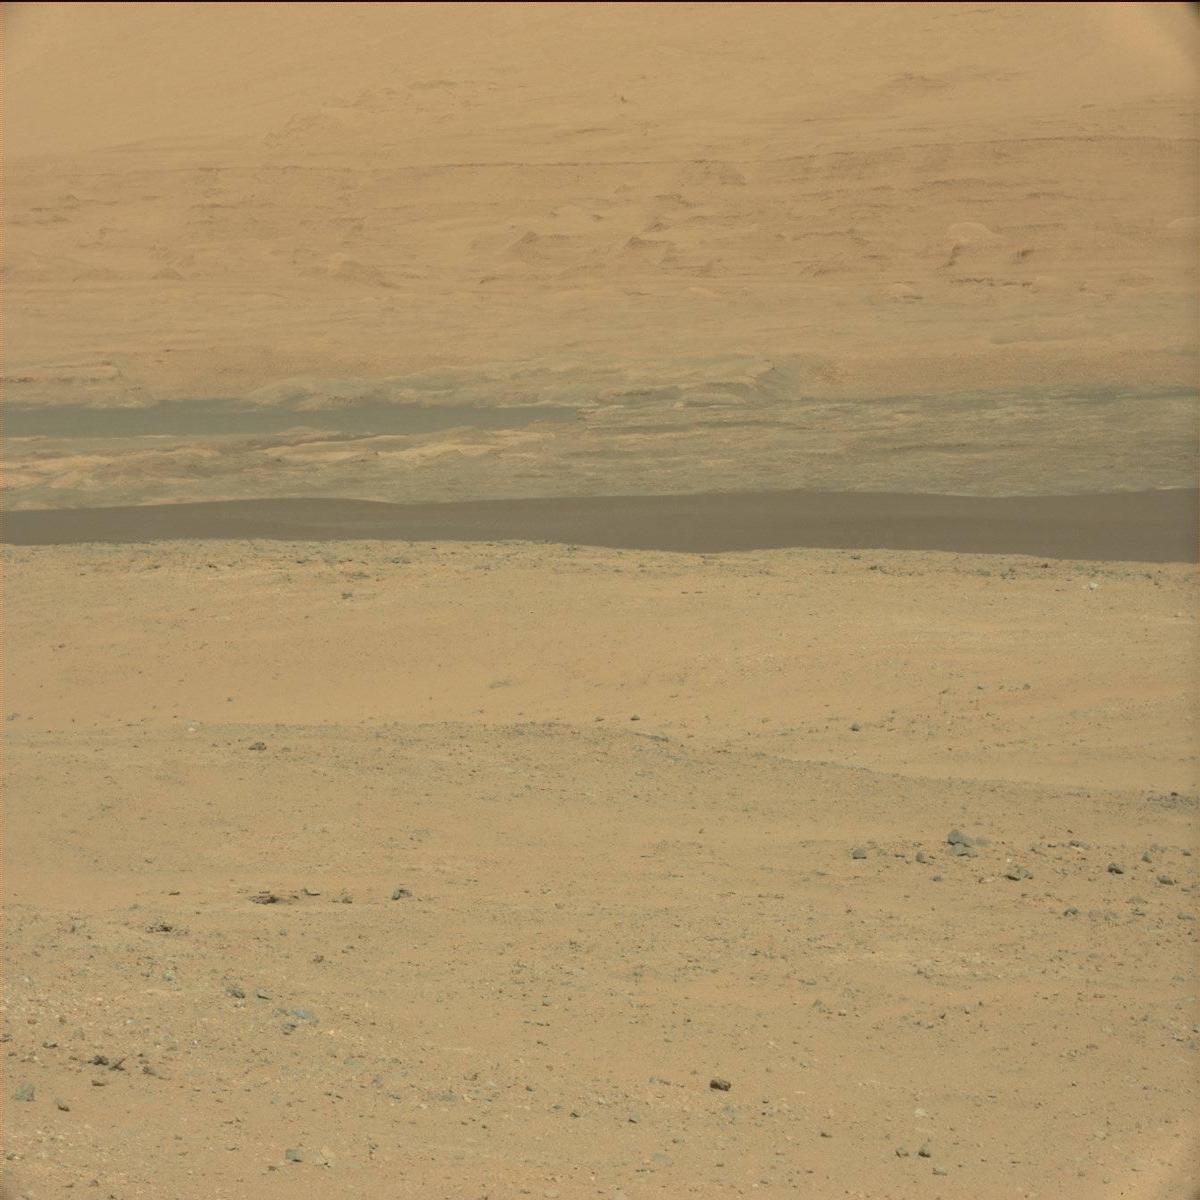
Terrain classes present: Bedrock, Ridge, Sand / Soil